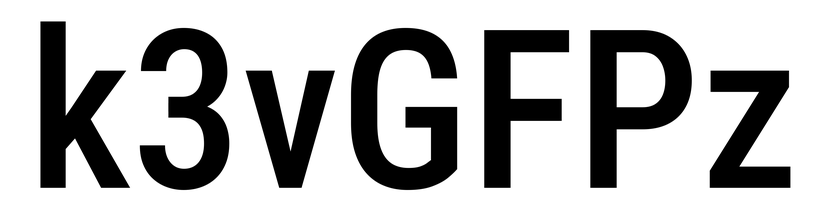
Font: Roboto_Condensed_Medium